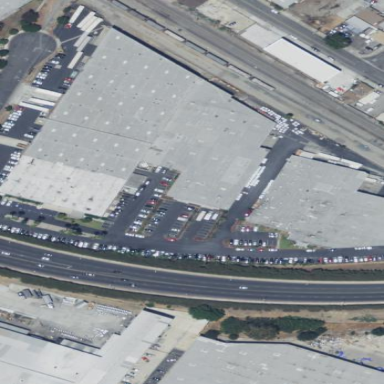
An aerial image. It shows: Warehouse.